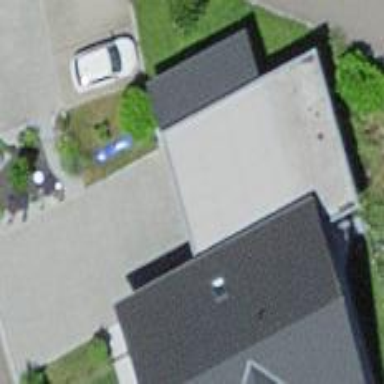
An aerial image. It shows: Garage building.